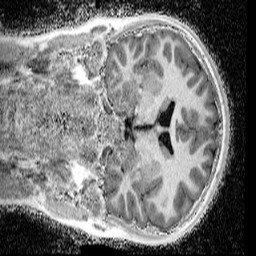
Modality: UNIT1_denoised
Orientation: coronal
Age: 12
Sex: male
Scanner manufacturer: siemens
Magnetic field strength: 3 T
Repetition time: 4 s
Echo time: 0.00299 s